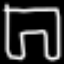
Label: pants